Question: I was checking this window. It has a listbox, and when you click an item, it shows three buttons.
I want to implement something similar in my program. How can I do that?

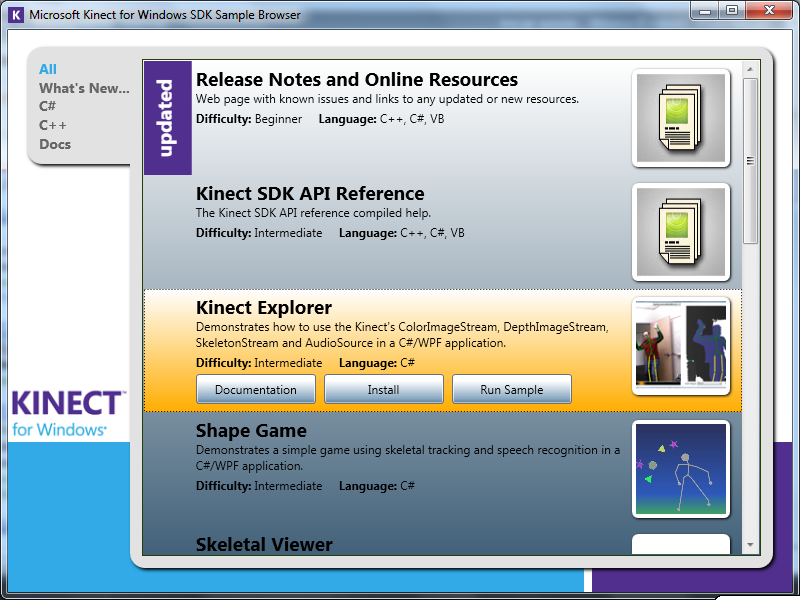
Answer: You can bind to the 'IsSelected' of the item, either by directly binding the 'Visibility' using a <URL>.
1. Direct Binding <ListBox.Resources>
<BooleanToVisibilityConverter x:Key="b2v"/>
</ListBox.Resources>
<ListBox.ItemTemplate>
<DataTemplate>
<!-- ... -->
<Button Visibility="{Binding IsSelected,
RelativeSource={RelativeSource AncestorType=ListBoxItem},
Converter={StaticResource b2v}}".../>
</DataTemplate>
</ListBox.ItemTemplate>
2. Style & DataTrigger throw new NotImplementedException();